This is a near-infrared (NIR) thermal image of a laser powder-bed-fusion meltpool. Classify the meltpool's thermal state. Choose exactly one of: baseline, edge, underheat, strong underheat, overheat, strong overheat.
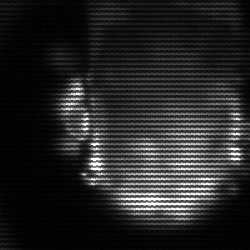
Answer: baseline